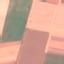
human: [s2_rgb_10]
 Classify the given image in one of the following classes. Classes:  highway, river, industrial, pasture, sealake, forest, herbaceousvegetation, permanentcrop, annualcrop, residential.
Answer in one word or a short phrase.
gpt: AnnualCrop